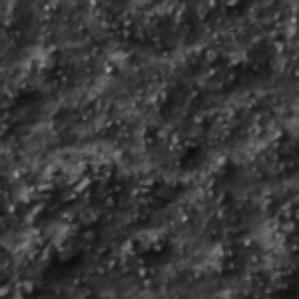
Label: frost